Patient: sex M, age 46
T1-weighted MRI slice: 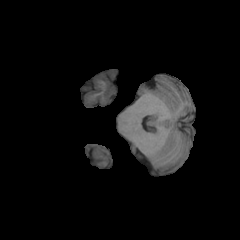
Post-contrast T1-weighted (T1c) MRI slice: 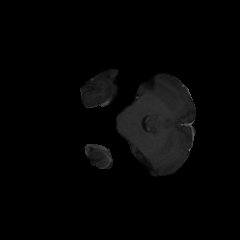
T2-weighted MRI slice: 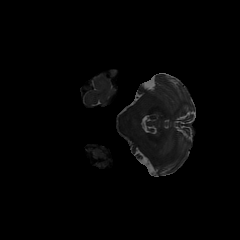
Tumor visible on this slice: no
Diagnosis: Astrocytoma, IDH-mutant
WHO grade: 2